Aerial crown-view tile of a tropical tree (Barro Colorado Island, Panama), acquired 20250715:
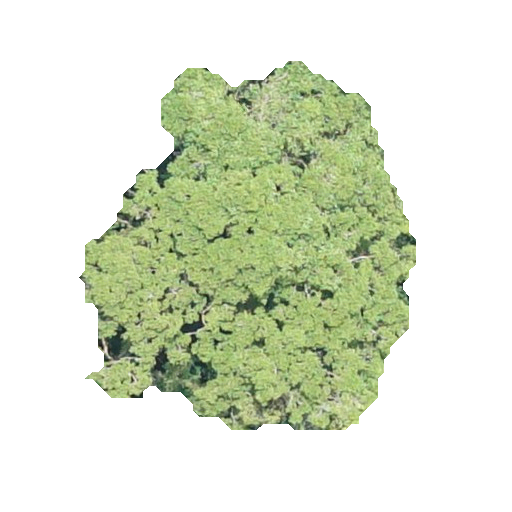
Species: Brosimum alicastrum
GBIF accepted scientific name: Brosimum alicastrum
Crown area: 134.28 m²